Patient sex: M
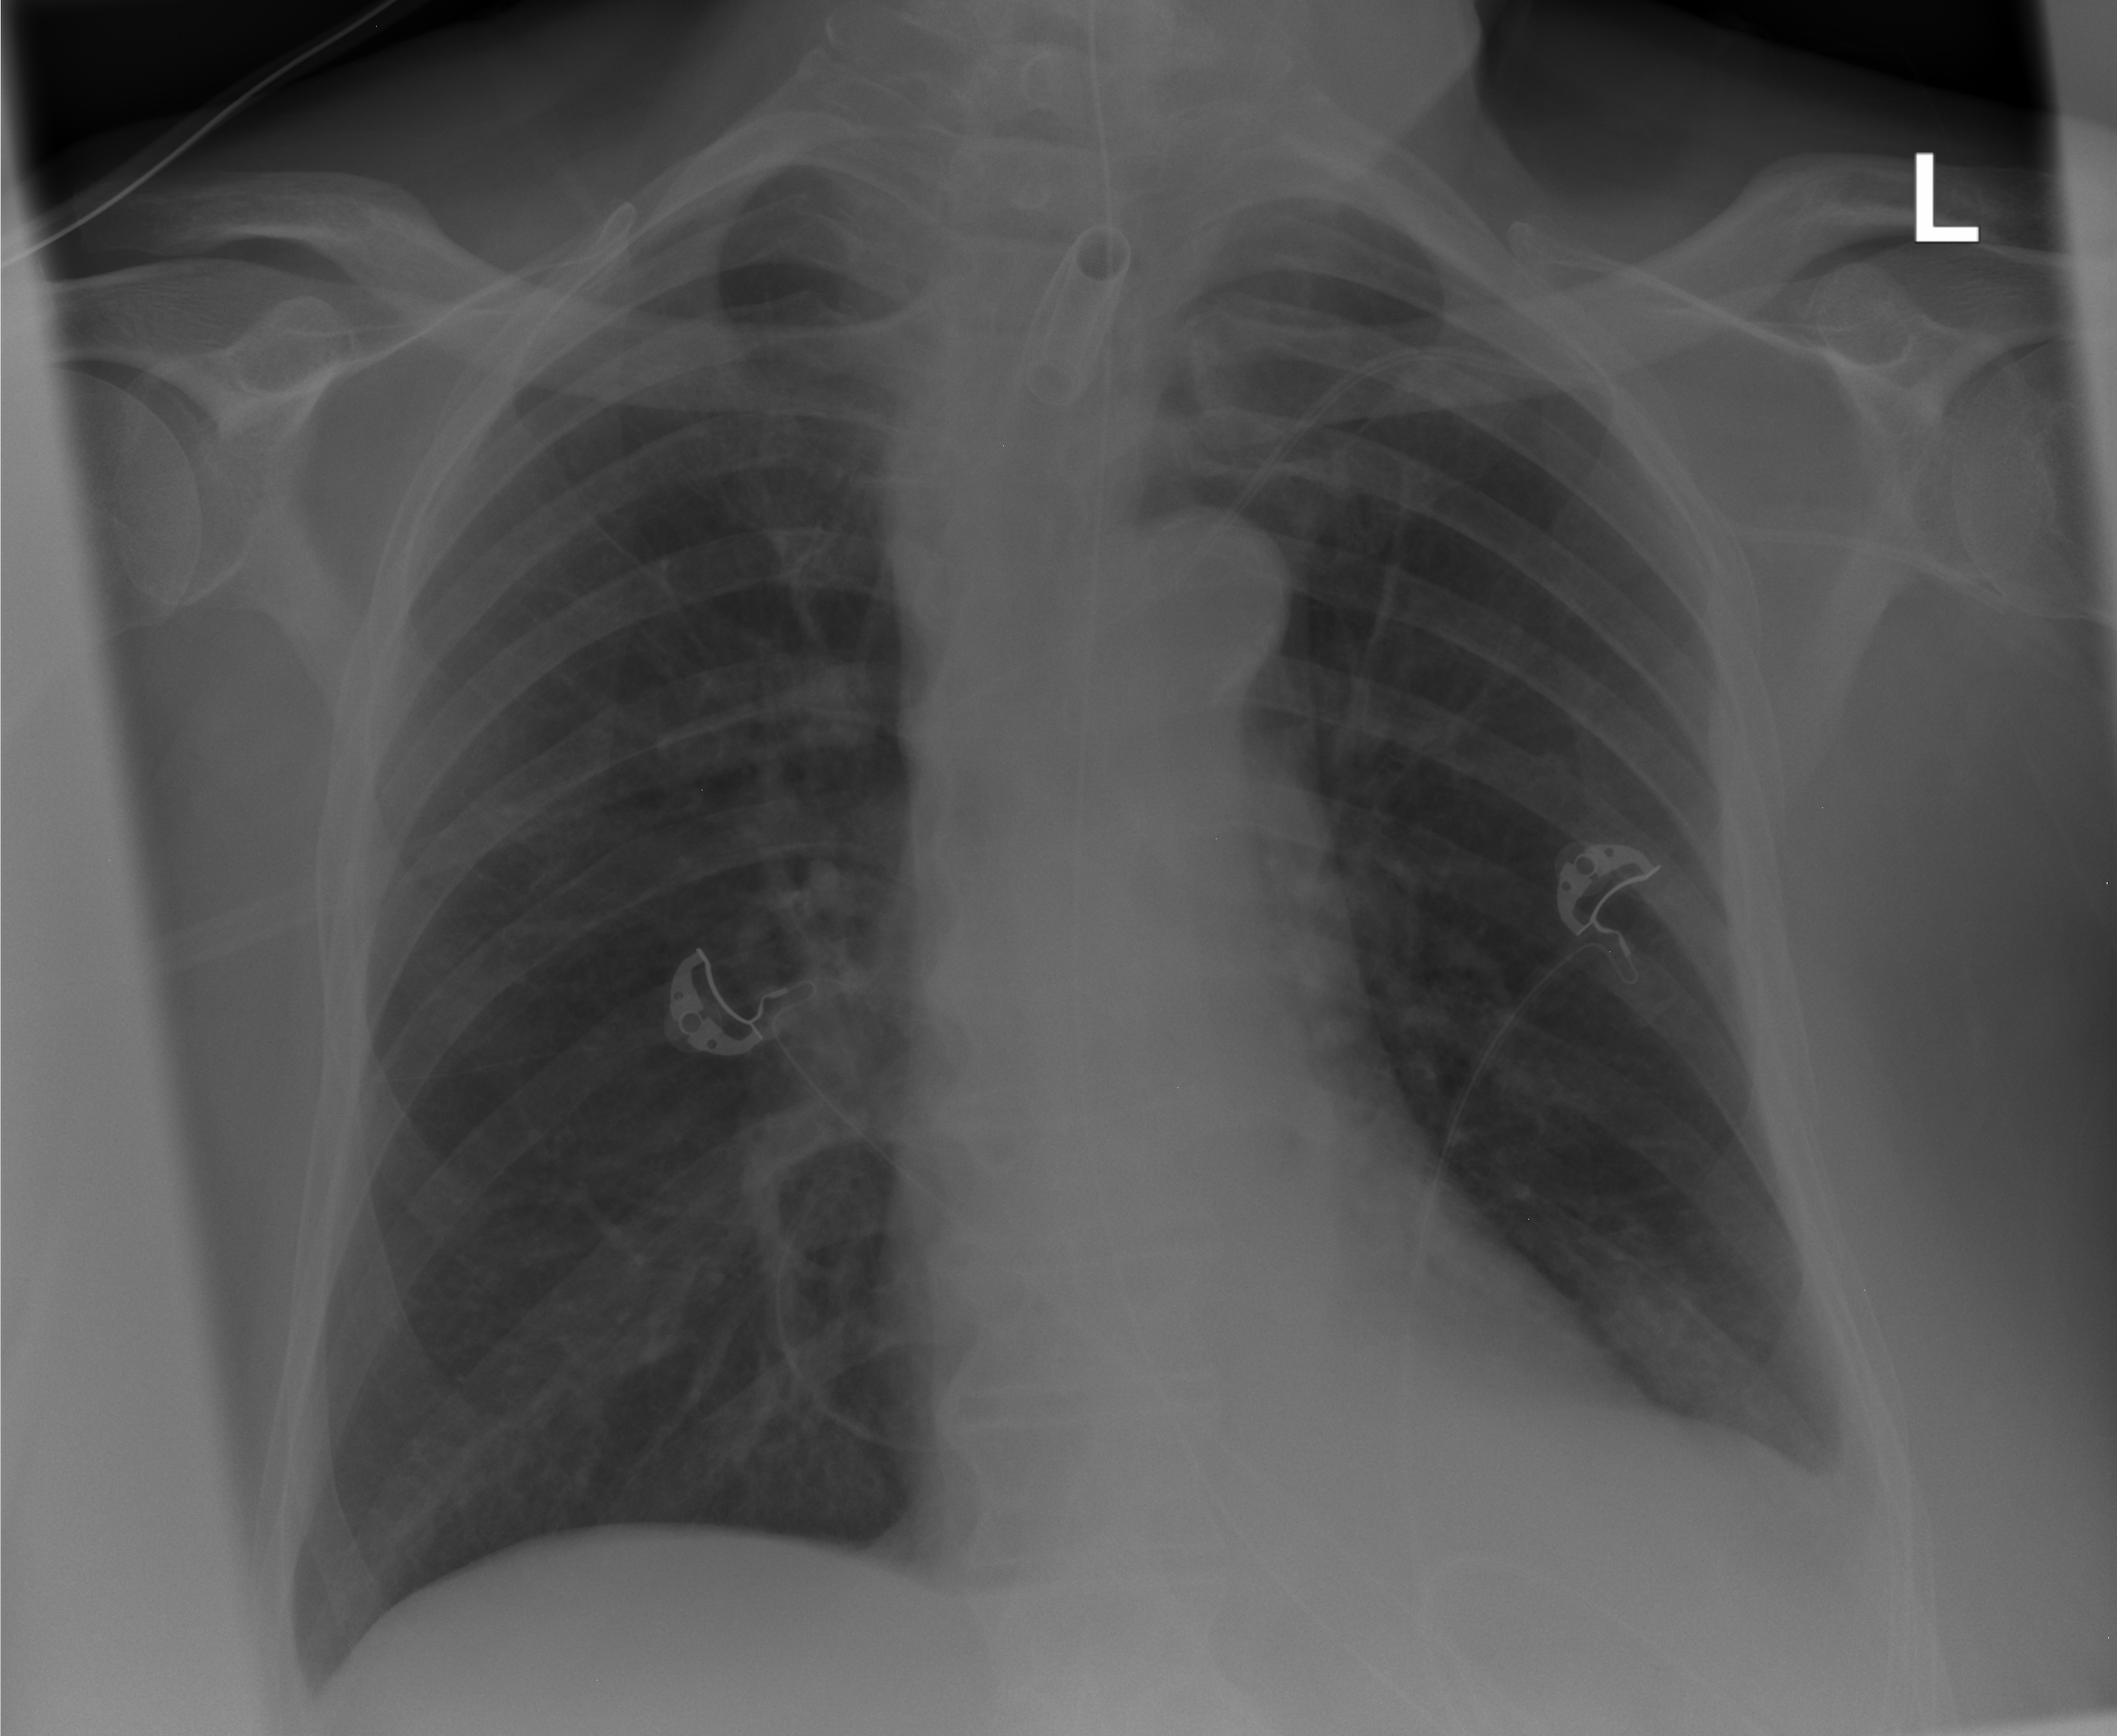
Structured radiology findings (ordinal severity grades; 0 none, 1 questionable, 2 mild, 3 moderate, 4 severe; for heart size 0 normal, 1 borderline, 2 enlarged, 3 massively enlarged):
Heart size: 0
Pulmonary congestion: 0
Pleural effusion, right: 0
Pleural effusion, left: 1
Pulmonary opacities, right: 0
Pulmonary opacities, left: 0
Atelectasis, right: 0
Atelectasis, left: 1